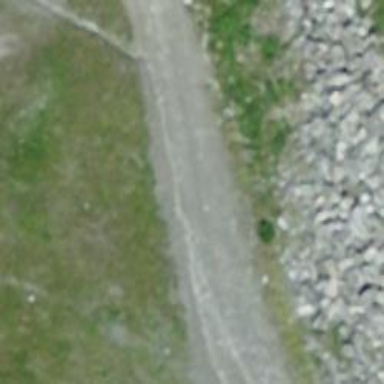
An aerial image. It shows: Gravel track with grade 2 quality.